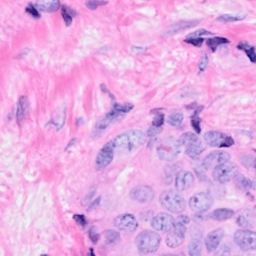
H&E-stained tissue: Breast